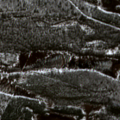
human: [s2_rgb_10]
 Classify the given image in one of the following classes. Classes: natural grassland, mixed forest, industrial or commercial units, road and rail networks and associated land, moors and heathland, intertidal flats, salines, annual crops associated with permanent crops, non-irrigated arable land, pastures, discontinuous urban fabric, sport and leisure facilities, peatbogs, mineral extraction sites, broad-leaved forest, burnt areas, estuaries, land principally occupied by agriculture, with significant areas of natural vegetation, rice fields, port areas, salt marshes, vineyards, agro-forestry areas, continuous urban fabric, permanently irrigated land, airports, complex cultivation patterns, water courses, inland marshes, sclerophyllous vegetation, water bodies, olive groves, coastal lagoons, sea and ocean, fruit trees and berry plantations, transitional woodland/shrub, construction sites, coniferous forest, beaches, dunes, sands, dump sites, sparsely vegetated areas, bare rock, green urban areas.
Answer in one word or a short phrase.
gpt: coniferous forest, mixed forest, transitional woodland/shrub, peatbogs